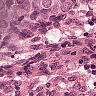
Metastatic tissue present: yes